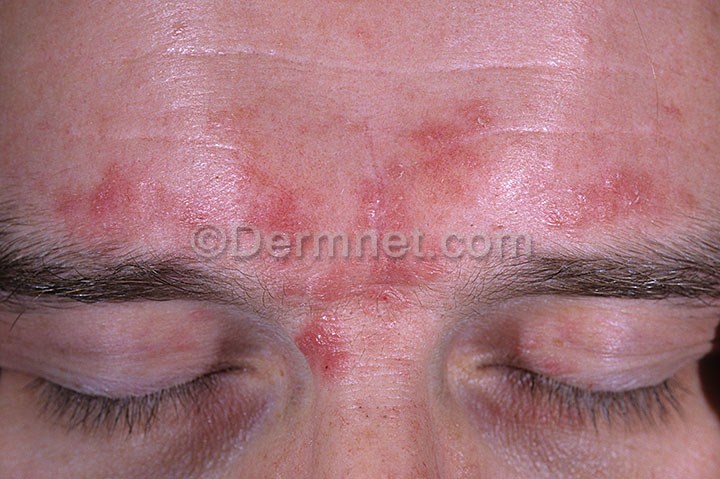
Disease: Acne and Rosacea Photos